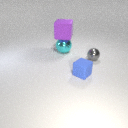
large cyan metal sphere behind small blue rubber cube